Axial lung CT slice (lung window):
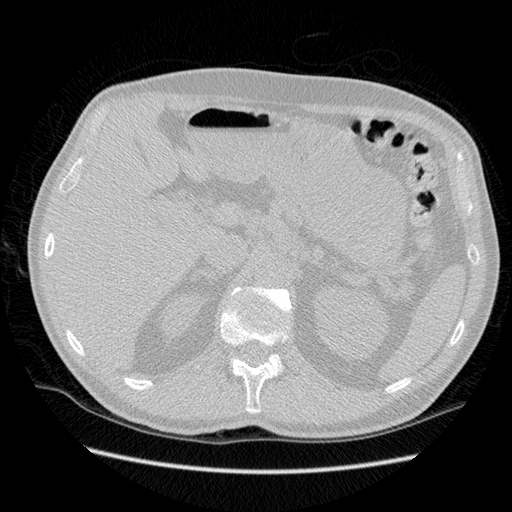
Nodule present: no